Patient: sex M, age 64
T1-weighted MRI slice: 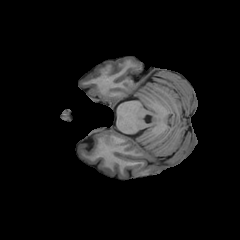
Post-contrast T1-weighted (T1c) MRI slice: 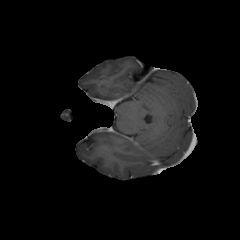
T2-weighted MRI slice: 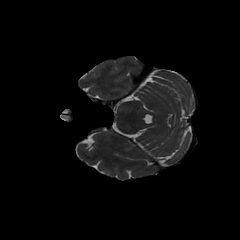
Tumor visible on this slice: no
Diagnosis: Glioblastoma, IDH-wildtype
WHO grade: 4